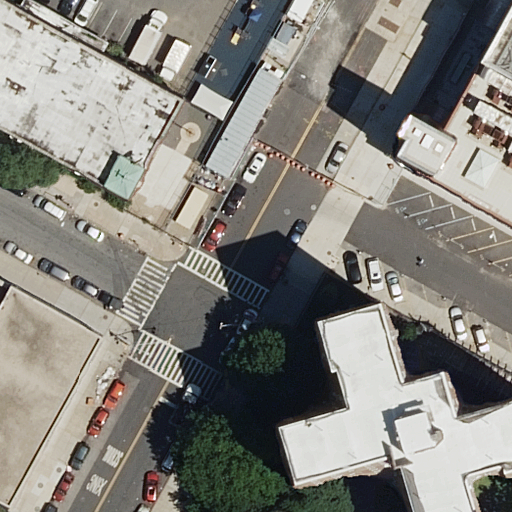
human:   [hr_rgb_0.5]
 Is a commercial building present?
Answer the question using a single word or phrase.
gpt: no

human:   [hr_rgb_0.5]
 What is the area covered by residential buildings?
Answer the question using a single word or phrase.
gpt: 1397m2

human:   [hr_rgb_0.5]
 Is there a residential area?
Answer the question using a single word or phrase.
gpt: yes

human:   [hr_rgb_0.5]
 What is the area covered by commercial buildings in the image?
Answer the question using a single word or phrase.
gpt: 0m2

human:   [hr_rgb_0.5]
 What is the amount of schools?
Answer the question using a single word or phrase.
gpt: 1

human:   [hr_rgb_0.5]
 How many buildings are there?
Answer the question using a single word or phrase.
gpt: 4

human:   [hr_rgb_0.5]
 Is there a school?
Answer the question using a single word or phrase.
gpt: yes

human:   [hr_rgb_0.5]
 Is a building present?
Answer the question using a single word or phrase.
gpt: yes

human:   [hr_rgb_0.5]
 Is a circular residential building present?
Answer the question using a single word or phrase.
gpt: no

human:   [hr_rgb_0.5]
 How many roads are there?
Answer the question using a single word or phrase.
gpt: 9

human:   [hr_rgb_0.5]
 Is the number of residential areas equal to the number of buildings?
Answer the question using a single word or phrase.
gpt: no

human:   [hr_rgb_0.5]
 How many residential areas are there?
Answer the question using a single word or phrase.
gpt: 1

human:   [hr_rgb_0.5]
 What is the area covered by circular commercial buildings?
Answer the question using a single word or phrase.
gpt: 0m2

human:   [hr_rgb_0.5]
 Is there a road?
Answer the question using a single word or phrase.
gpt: yes

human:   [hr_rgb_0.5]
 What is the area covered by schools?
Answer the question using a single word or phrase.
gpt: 115m2

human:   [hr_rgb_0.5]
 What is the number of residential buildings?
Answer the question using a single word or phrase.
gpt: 3

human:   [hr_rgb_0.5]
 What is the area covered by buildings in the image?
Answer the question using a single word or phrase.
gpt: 1513m2

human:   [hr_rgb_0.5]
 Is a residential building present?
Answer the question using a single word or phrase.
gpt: yes

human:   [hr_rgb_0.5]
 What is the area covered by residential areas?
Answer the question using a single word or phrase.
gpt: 4906m2

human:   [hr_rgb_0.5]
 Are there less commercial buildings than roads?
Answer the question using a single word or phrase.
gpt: yes

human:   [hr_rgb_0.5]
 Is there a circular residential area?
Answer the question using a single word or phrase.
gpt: no

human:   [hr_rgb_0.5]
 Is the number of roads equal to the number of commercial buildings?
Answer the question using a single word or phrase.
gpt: no

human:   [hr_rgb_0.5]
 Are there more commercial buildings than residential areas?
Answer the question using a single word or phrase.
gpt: no

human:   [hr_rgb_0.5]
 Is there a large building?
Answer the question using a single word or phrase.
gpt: yes

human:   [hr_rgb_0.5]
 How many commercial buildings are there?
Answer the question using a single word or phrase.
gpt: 0

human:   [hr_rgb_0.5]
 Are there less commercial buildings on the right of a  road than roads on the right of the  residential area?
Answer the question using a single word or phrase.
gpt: yes

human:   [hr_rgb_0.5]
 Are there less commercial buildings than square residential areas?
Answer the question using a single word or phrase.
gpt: no

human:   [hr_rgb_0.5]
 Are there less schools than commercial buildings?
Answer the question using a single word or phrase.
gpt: no

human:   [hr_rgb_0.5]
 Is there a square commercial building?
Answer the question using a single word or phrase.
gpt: no

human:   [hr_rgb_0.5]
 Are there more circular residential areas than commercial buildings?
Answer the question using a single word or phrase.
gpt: no

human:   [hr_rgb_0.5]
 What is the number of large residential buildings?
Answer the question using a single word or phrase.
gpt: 1

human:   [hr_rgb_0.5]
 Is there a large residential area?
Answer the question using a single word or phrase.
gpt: yes

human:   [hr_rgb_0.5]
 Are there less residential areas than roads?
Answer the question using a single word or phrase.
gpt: yes

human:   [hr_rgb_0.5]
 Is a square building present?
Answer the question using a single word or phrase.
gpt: no

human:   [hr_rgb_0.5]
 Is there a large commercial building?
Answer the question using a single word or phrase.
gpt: no

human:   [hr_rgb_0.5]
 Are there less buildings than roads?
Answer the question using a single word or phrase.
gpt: yes

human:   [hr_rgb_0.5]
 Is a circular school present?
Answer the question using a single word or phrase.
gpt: no

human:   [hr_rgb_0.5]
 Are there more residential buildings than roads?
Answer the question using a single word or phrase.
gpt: no

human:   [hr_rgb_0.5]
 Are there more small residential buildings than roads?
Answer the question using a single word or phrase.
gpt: no

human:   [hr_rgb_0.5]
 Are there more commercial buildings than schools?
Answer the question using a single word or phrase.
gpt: no

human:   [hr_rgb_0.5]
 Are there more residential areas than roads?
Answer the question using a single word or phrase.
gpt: no

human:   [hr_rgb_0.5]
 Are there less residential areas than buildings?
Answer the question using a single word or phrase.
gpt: yes

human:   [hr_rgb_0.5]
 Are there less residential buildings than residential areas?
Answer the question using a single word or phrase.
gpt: no

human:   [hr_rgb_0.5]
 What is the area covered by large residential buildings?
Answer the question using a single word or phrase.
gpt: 914m2

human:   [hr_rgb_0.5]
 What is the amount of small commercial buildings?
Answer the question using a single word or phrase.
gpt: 0

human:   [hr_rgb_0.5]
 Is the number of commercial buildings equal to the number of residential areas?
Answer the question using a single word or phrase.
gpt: no

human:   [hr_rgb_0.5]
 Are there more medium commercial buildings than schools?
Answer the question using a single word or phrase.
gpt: no

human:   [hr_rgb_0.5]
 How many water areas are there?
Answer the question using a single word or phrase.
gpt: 0

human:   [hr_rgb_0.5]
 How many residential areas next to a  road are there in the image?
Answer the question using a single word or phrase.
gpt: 1

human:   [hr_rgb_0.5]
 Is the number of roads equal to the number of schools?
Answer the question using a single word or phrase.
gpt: no

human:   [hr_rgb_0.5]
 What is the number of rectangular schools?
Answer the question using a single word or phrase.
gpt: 1

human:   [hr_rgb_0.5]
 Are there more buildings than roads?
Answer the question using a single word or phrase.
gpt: no

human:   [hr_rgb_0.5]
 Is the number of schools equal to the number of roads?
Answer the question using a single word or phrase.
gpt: no

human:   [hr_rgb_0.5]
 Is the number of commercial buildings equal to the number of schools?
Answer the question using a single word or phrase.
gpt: no

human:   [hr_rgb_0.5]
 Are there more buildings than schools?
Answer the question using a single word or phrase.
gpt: yes

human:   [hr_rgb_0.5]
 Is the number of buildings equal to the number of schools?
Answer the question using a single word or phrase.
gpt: no

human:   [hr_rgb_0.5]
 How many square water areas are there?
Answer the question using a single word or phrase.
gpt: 0

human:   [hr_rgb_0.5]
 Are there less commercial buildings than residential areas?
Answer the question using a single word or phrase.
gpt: yes

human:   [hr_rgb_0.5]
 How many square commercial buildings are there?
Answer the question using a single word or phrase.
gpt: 0

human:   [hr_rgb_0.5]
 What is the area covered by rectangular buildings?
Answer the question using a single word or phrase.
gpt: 136m2

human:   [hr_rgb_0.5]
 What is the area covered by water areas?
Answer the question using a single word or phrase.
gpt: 0m2

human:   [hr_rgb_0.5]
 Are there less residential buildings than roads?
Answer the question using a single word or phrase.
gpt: yes

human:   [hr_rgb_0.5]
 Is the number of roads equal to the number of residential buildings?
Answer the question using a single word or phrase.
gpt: no

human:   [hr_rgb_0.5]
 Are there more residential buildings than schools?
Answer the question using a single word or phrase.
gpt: yes